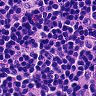
Metastatic tissue present: no